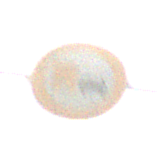
Verkehrszeichen: UeberholverbotKraftfahrzeuge
Umgebung: Outdoor, Suburban
Tageszeit: MorningAfternoon
Wetter: Clear
Licht: Natural
Jahreszeit: NotSpecified
Kontrast: HighContrast